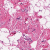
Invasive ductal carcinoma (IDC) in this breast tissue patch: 0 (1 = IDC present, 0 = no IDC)